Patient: sex M, age 94
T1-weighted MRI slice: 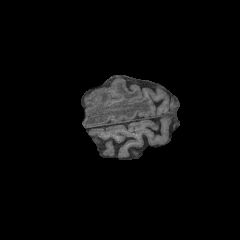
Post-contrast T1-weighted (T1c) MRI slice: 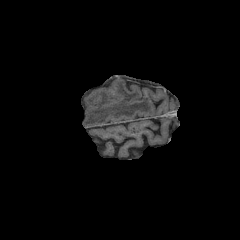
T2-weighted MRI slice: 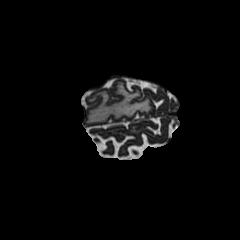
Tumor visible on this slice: yes
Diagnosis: Glioblastoma, IDH-wildtype
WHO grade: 4